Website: apple
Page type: customer-info-address
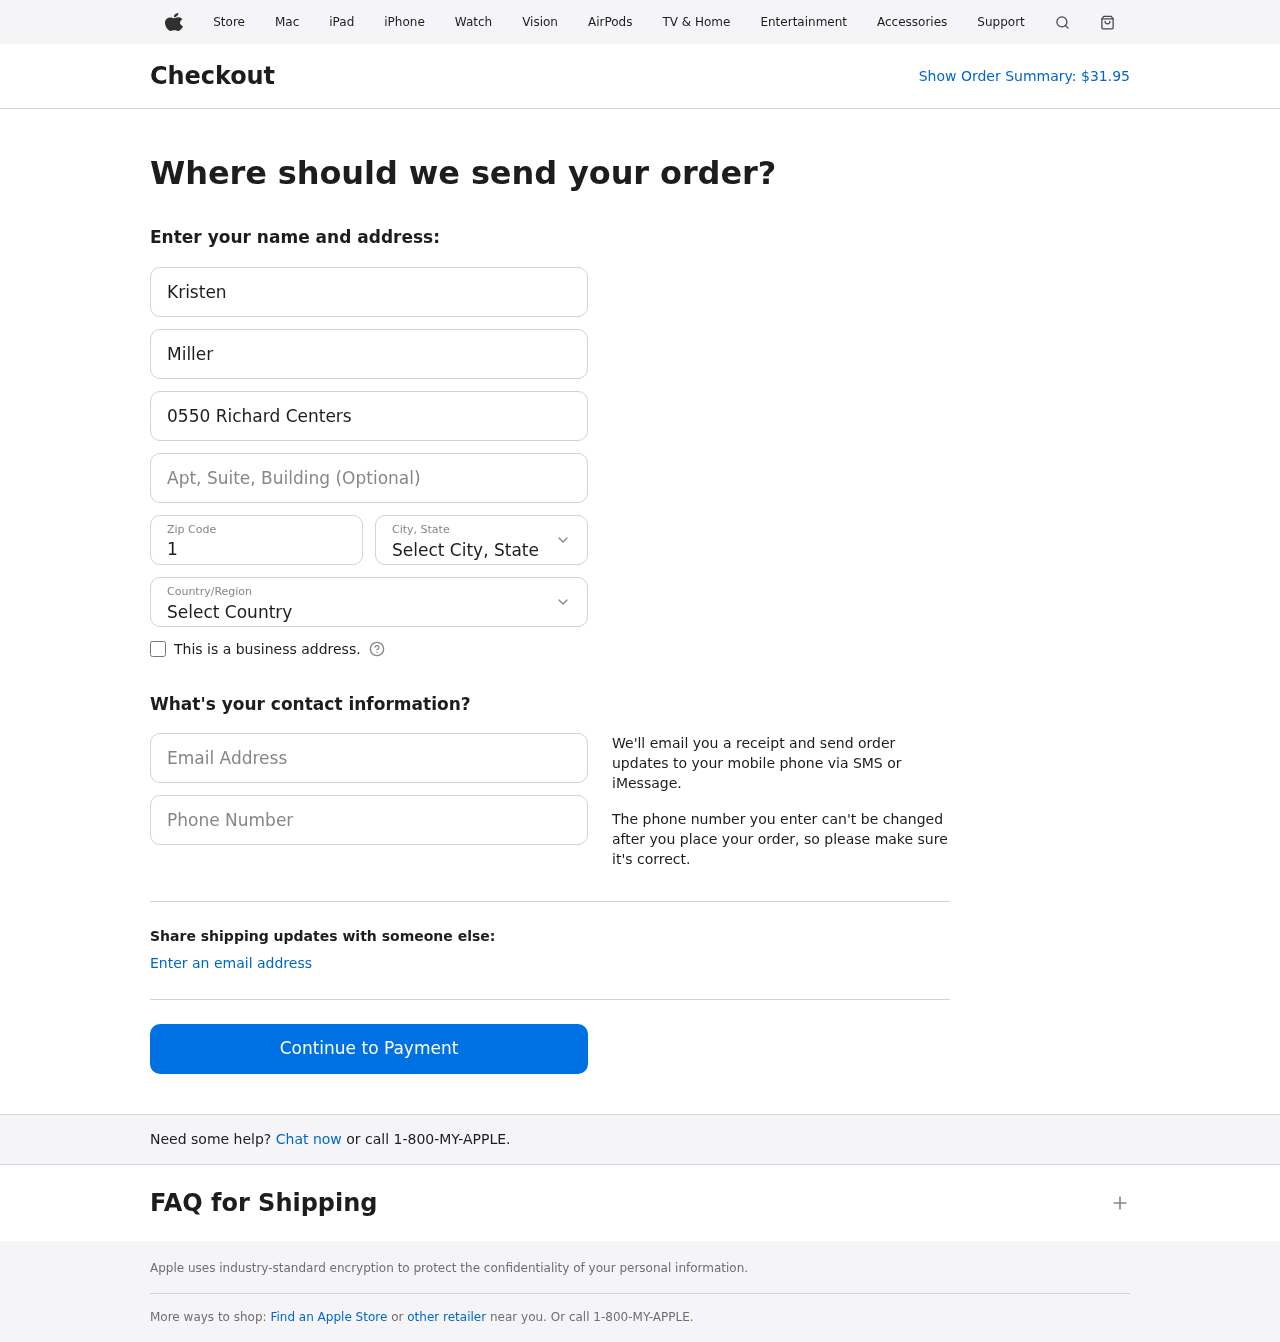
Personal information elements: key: PII_CITY_STATE
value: West Scott, SC
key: PII_COUNTRY
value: United States
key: PII_EMAIL
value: kristen.miller@yahoo.com
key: PII_FIRSTNAME
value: Kristen
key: PII_LASTNAME
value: Miller
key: PII_PHONE
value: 9939766218
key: PII_POSTCODE
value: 13508
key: PII_STREET
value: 0550 Richard Centers
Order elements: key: ORDER_TOTAL
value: $31.95